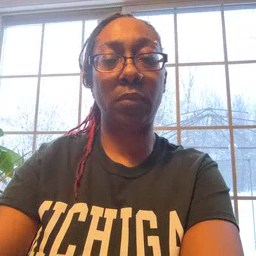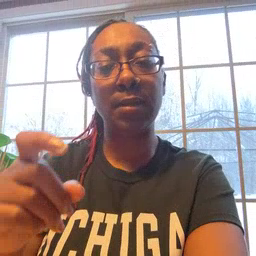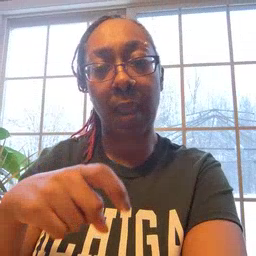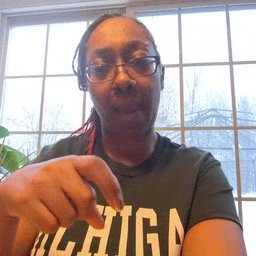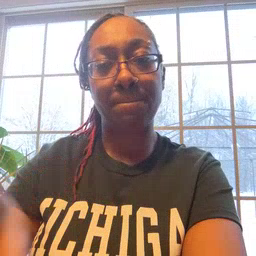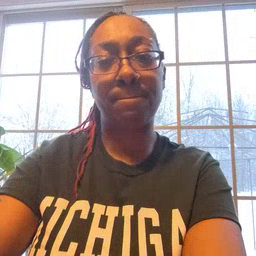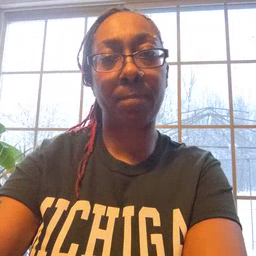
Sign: time